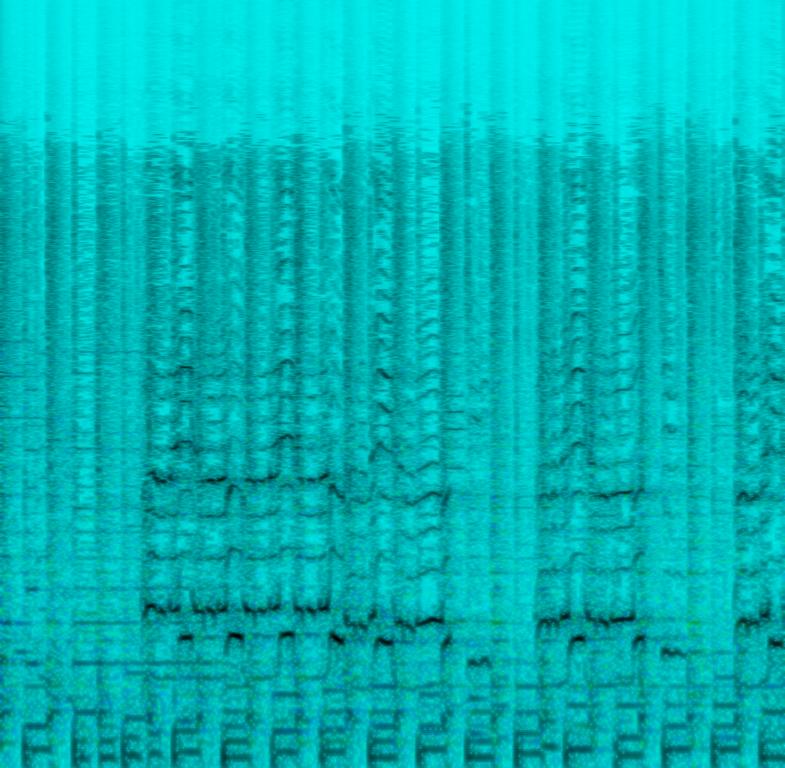
The e-bass is playing an almost walking line along with a guitar playing a melody on top. The acoustic drums are playing a constant rhythm along with a piano playing one chord on the offbeat. The yodeling voice sings in a higher pitch and sounds amused. This song may be playing at a local folk festival.